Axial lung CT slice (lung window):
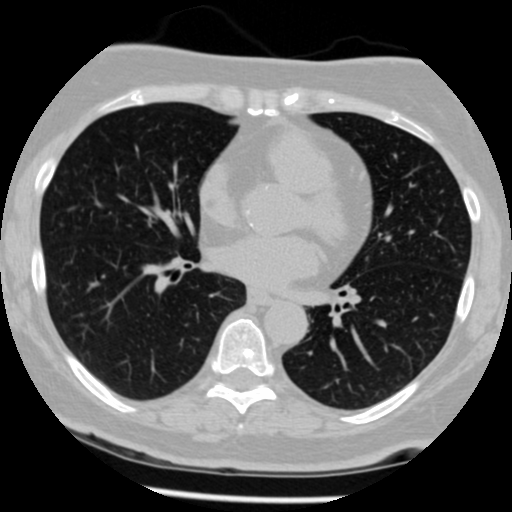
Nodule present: no